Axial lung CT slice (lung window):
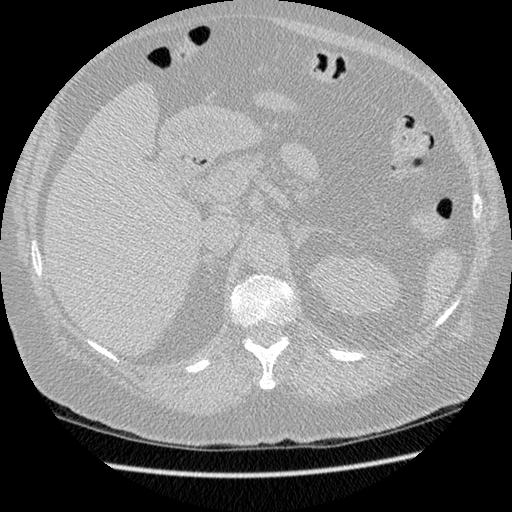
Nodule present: no